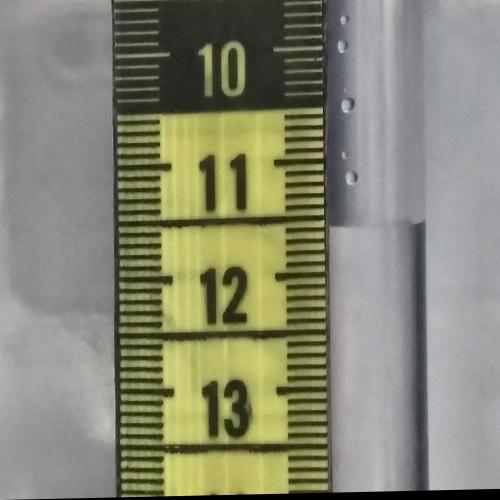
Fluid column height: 11.6 cm